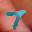
Label: 7